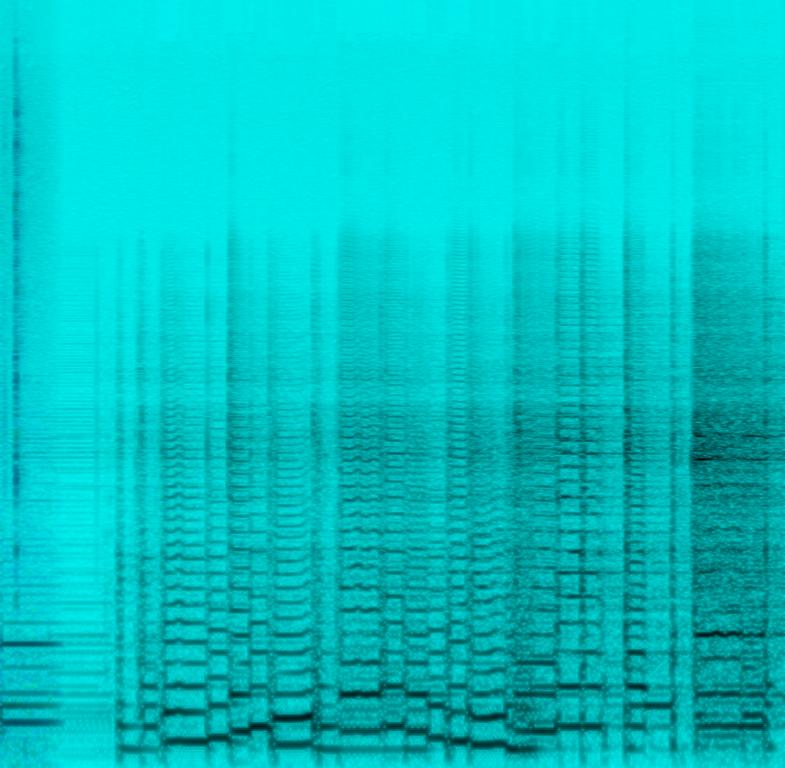
This song is an instrumental solo. The tempo is medium fast with the guitarist playing an enthusiastic lead on an amplified guitar. The music is distorted with inferior audio quality. This song is a PopRock/Rock.